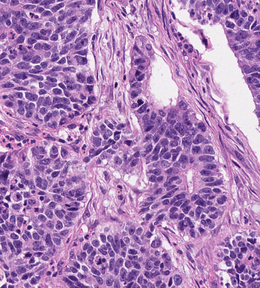
Tumor epithelial tissue: yes
Tumor-associated stroma tissue: yes
Normal tissue: no